Question: I'm new with jquery and want to ask a question, can jquery make something like this pics?

I don't know what's this was called, so I can't googled it.
Regards, B_S
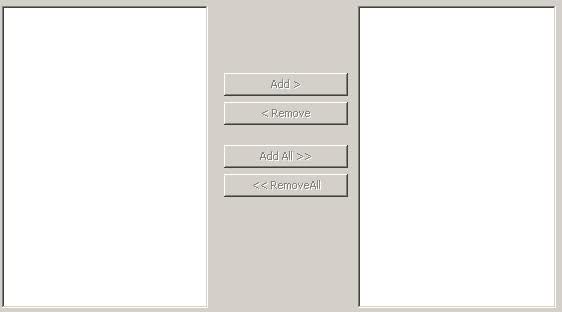
Answer: Yes - check out the <URL>.